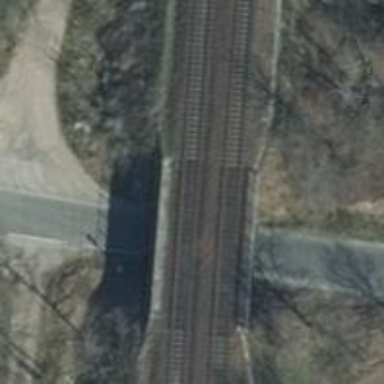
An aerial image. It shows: Bridge over railway with electrified contact lines.